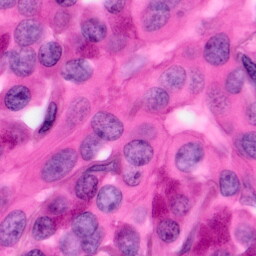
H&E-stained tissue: Pancreatic